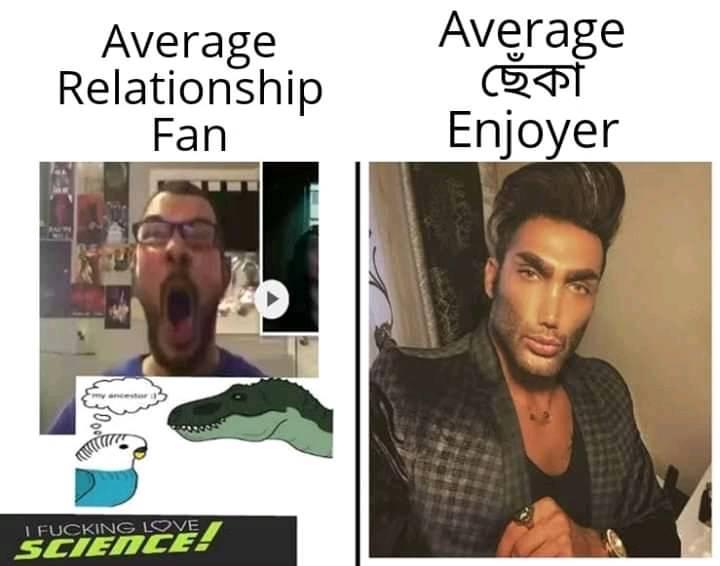
Caption: Average Relationship Fan   Average ছেঁকা  Enjoyer
Label: non-hate